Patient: sex F, age 38
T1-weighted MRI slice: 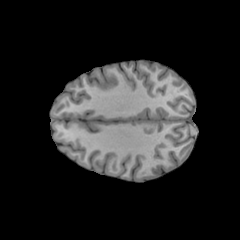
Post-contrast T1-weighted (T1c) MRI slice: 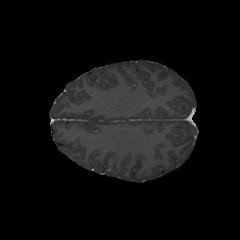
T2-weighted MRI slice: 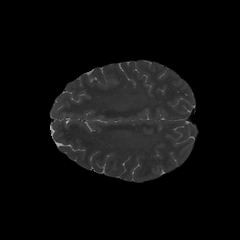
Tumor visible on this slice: no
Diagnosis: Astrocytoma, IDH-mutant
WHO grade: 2